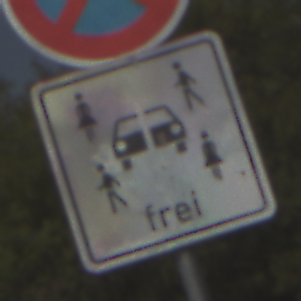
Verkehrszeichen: CarsharingfahrzeugeFrei
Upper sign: AbsolutesHalteverbot
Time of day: MorningAfternoon
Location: Outdoor (Nature)
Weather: PartlyCloudy
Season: NotSpecified
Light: Natural